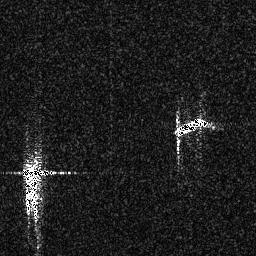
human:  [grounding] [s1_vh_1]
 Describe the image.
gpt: In the satellite image, there is  <ref>1 medium ship </ref> <box>[[66, 44, 82, 54, 0]]</box> located at right.